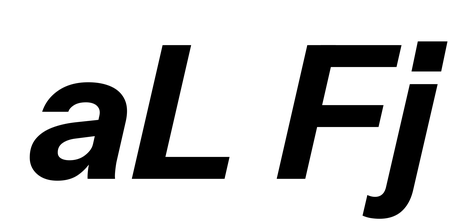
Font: InstrumentSans-Italic_Bold_Italic